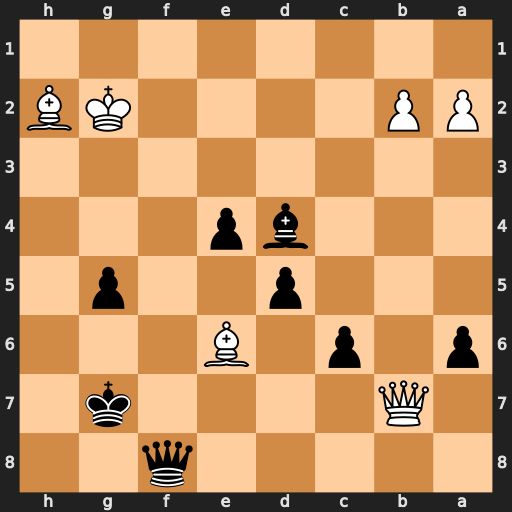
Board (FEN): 5q2/1Q4k1/p1p1B3/3p2p1/3bp3/8/PP4KB/8
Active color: b
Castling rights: -
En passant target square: -
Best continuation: Kg6 Qb3 Qf2+